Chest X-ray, PA view. Patient: 37 years old, sex M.
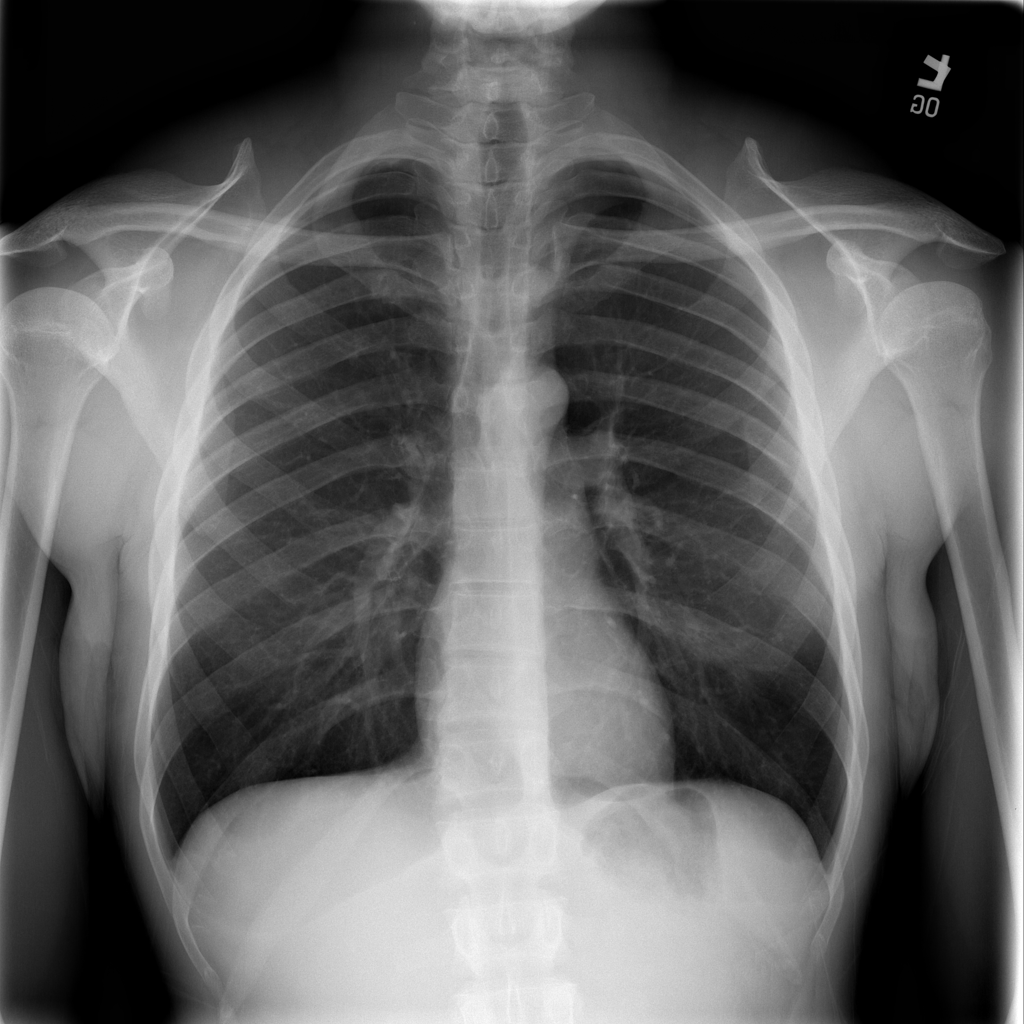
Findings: No Finding